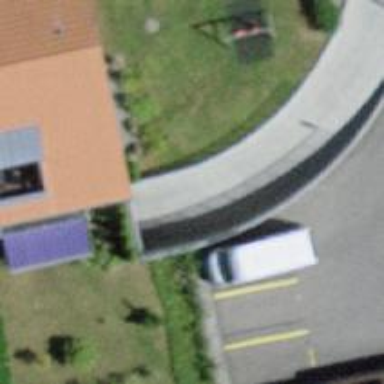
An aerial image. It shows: Parking entrance.